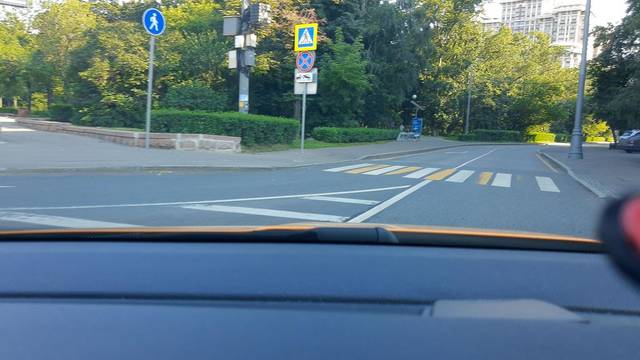
Region: Russia
Coordinates: 55.803, 37.52